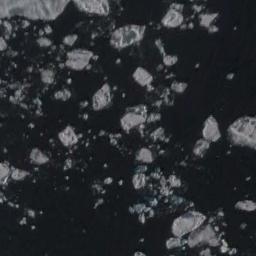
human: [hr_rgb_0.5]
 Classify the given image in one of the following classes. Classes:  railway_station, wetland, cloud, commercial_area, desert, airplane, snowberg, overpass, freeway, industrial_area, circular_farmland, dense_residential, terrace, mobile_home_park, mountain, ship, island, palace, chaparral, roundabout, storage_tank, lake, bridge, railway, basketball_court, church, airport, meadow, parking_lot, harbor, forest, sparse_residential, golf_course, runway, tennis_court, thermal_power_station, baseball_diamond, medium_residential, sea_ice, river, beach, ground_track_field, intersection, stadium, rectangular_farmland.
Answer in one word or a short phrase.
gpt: sea_ice